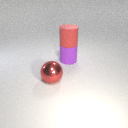
large red metal sphere to the left of large purple rubber cylinder